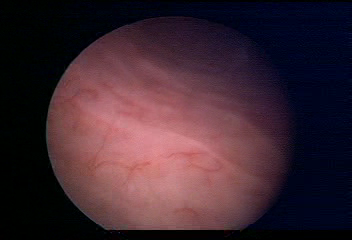
Modality: WLC
Class: Normal mucosa
Bladder cancer association: No